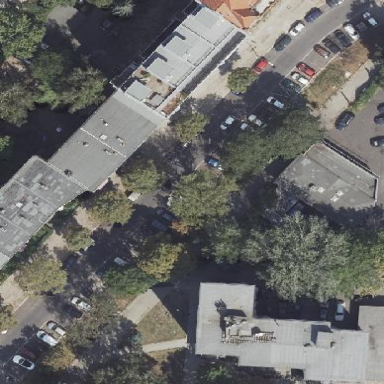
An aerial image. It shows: Parking available on the street side.